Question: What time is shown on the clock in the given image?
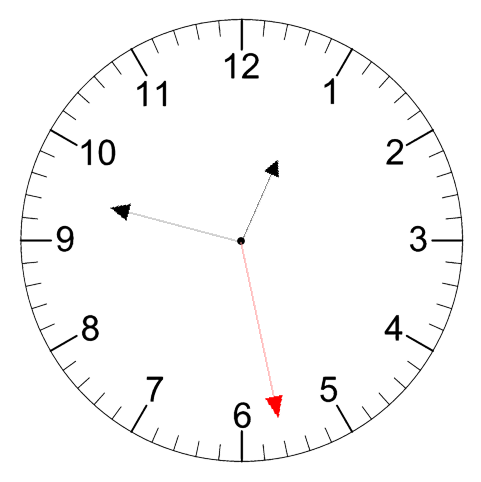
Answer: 12:47:28